Chest X-ray. View position: AP
Patient age: 65
Patient sex: M
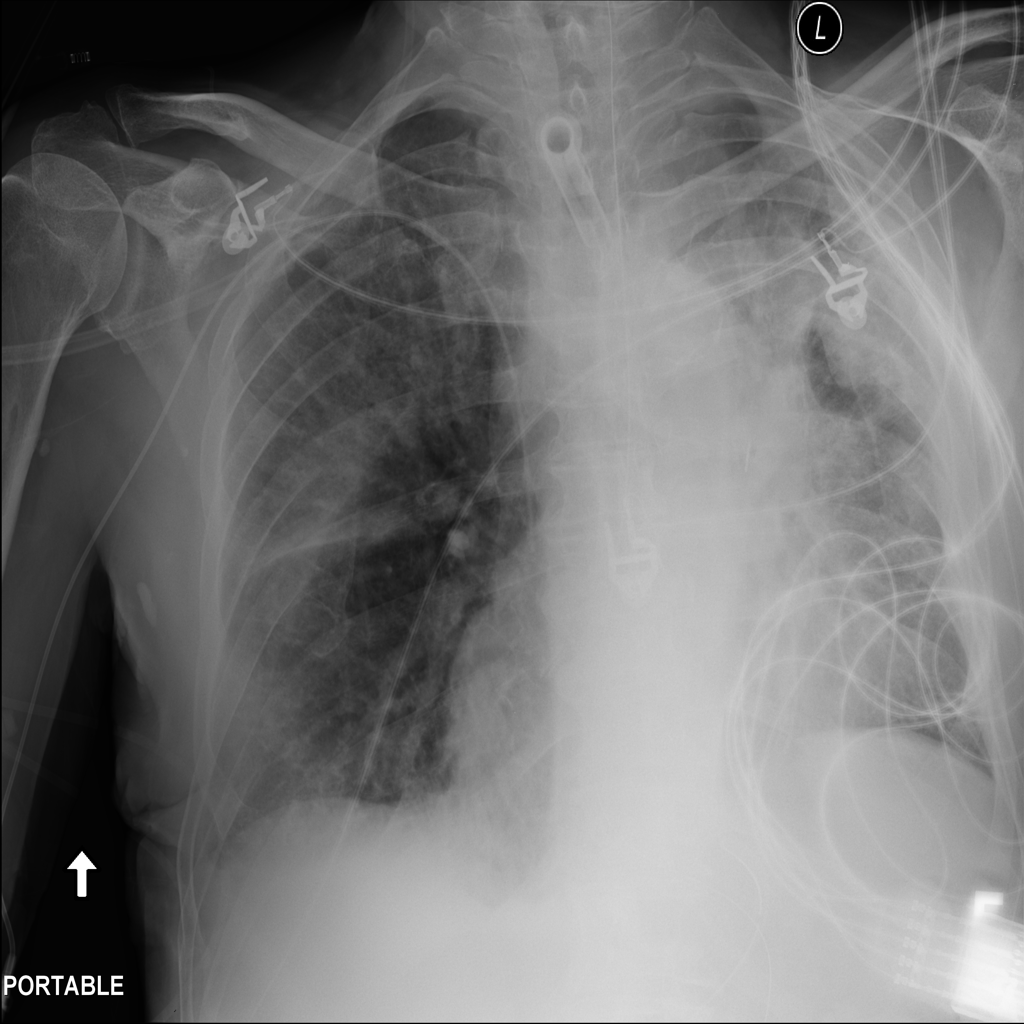
Finding: Pneumothorax